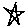
Label: star